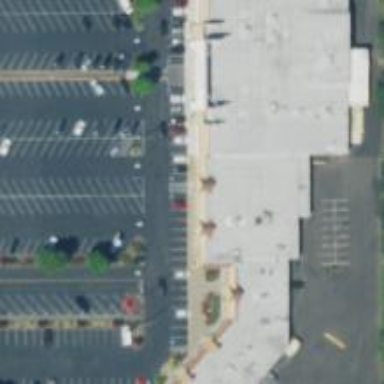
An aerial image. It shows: Department store building.